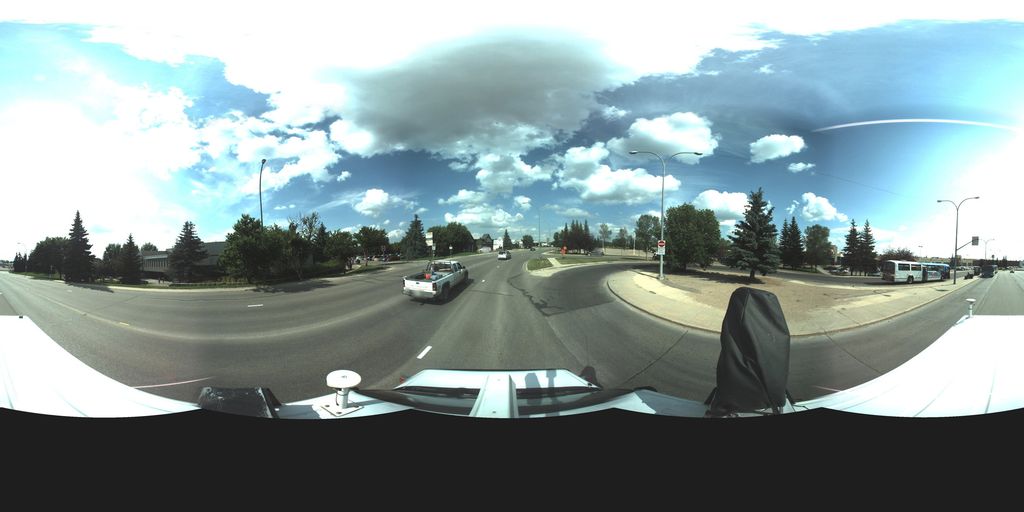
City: saskatoon